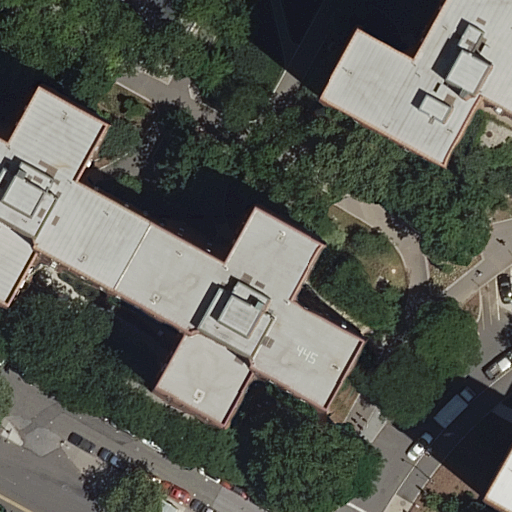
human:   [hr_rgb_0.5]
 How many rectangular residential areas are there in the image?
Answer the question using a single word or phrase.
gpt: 1

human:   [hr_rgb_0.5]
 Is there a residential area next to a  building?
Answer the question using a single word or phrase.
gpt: yes

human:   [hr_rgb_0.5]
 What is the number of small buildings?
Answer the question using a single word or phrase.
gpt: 1

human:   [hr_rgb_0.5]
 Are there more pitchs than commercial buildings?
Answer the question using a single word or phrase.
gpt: yes

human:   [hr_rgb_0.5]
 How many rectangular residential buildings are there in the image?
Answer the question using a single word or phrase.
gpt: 3

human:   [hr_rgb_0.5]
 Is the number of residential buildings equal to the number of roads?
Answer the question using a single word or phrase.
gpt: no

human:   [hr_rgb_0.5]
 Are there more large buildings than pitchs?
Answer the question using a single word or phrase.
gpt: no

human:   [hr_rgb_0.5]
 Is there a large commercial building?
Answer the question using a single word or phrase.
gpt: no

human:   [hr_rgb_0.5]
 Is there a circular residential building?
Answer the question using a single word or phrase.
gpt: no

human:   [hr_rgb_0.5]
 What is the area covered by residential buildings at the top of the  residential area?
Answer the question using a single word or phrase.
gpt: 0m2

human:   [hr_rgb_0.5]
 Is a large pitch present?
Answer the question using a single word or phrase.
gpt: yes

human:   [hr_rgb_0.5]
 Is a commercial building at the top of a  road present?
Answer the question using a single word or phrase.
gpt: no

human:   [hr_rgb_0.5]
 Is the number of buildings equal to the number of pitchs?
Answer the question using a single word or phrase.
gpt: no

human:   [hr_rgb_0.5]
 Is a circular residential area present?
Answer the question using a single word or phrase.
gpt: no

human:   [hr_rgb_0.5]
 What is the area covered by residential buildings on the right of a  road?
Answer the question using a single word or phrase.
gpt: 0m2

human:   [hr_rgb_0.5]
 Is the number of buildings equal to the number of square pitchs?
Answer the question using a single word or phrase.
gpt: no

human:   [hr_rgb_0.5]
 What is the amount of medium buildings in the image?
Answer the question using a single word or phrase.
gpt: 2

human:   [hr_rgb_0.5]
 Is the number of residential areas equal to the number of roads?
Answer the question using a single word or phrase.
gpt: no

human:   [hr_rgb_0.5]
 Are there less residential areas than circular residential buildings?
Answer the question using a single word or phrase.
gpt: no

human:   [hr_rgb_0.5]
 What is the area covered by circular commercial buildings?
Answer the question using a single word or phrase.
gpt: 0m2

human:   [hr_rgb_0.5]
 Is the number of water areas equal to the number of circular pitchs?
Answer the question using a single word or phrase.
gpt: yes

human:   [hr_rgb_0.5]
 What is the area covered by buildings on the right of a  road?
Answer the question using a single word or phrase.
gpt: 0m2

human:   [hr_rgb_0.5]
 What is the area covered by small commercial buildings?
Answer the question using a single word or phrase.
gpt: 0m2

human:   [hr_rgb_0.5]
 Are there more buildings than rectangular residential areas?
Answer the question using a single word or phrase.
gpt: yes

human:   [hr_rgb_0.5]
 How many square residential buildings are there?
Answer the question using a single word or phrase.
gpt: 0

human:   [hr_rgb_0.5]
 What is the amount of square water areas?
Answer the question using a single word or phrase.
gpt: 0

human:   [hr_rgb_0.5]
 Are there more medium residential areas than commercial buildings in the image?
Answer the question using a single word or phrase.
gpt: no

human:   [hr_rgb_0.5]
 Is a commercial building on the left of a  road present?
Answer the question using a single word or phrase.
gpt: no

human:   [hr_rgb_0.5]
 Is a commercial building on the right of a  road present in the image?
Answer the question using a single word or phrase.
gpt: no

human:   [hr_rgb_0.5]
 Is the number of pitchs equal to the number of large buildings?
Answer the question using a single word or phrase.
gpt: no

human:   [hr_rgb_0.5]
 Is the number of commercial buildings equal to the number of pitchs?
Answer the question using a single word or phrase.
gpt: no

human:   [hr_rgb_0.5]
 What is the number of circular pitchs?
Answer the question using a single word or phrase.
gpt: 0

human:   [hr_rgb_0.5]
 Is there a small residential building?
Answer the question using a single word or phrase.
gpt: yes

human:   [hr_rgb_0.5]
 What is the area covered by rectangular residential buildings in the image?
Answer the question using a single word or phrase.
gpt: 555m2

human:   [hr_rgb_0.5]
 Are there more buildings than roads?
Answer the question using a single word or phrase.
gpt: no

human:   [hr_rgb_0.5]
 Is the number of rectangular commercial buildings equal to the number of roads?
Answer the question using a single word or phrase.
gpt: no